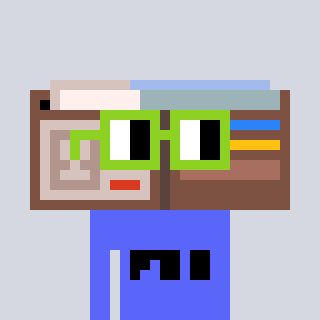
a pixel art character with square light green glasses, a wallet-shaped head and a purple-colored body on a cool background